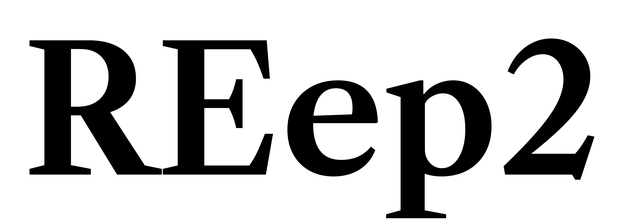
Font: LibreCaslonText_SemiBold